Aerial crown-view tile of a tropical tree (Barro Colorado Island, Panama), acquired 20250414:
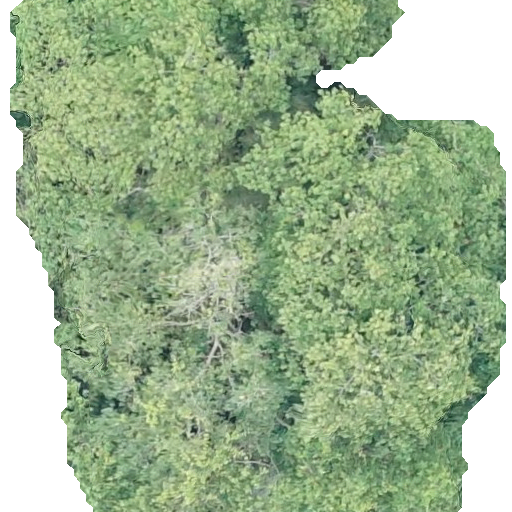
Species: Hieronyma alchorneoides
GBIF accepted scientific name: Hieronyma alchorneoides
Crown area: 373.293 m²